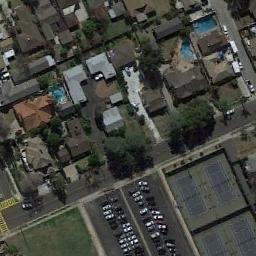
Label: tennis_court